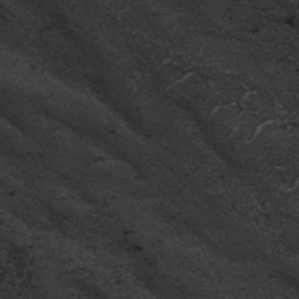
Label: frost